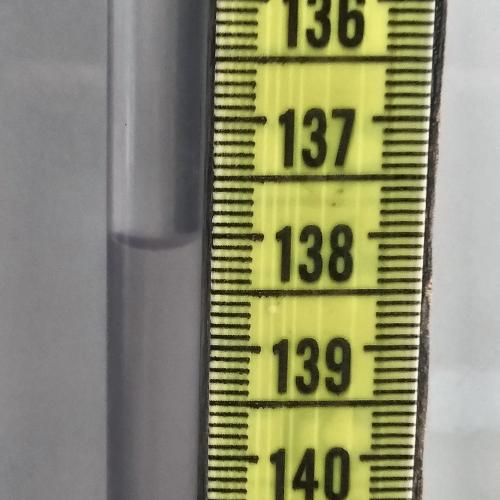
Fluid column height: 138.1 cm